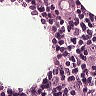
Metastatic tissue present: yes